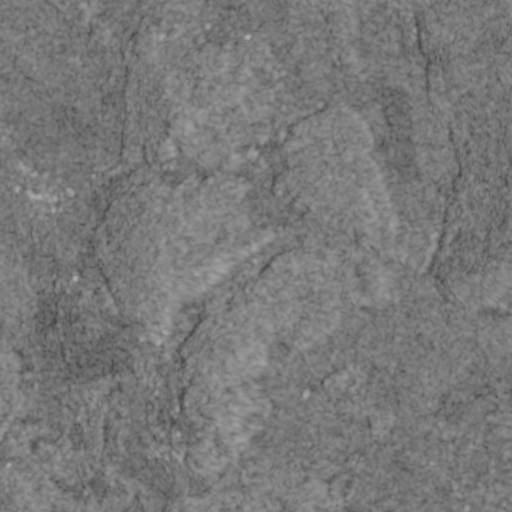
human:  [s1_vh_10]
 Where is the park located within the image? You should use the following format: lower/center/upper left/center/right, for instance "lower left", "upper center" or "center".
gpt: The park is located in the lower left of the image.
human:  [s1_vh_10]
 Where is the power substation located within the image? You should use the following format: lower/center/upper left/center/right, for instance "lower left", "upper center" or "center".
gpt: The power substation is located in the upper left of the image.
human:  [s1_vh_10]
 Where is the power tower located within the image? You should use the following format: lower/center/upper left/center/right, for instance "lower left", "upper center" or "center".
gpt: The power tower is located in the left of the image.
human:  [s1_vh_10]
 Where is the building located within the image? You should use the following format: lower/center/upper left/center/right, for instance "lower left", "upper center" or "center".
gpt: There is no building in the image.

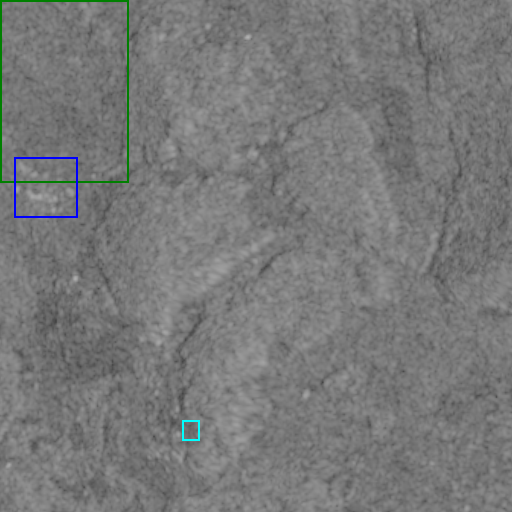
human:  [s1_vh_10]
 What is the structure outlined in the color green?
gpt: The structure outlined in green is a crop field.
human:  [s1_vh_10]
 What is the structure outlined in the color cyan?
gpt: The structure outlined in cyan is a park.
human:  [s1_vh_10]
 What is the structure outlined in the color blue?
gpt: The structure outlined in blue is a power substation.
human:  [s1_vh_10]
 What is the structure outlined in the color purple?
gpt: There is no purple outline.